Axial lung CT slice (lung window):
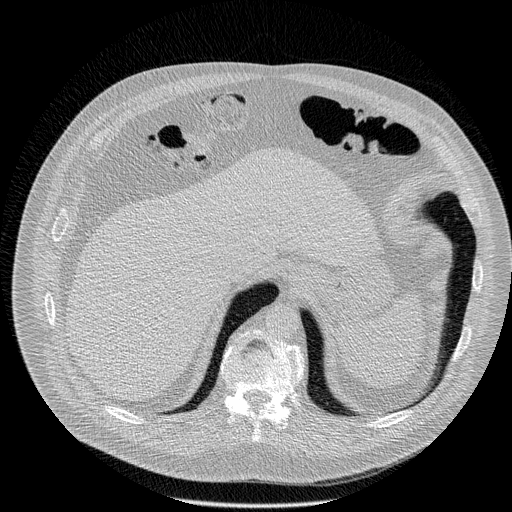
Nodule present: no